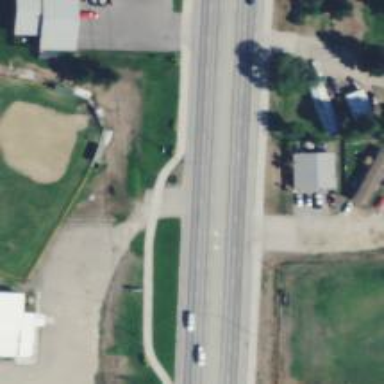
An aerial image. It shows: Footway along the road.